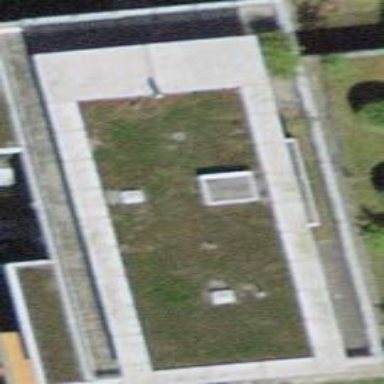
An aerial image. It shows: Flat-roofed apartment building.